Question: I use xcode 6 also use storeboard but some content can't see it in ios Simulator
see to the button in storyboard in right bottom corner "in below photo"
my question is why button and part of image disappear in simulator?
how can i solve this issue?

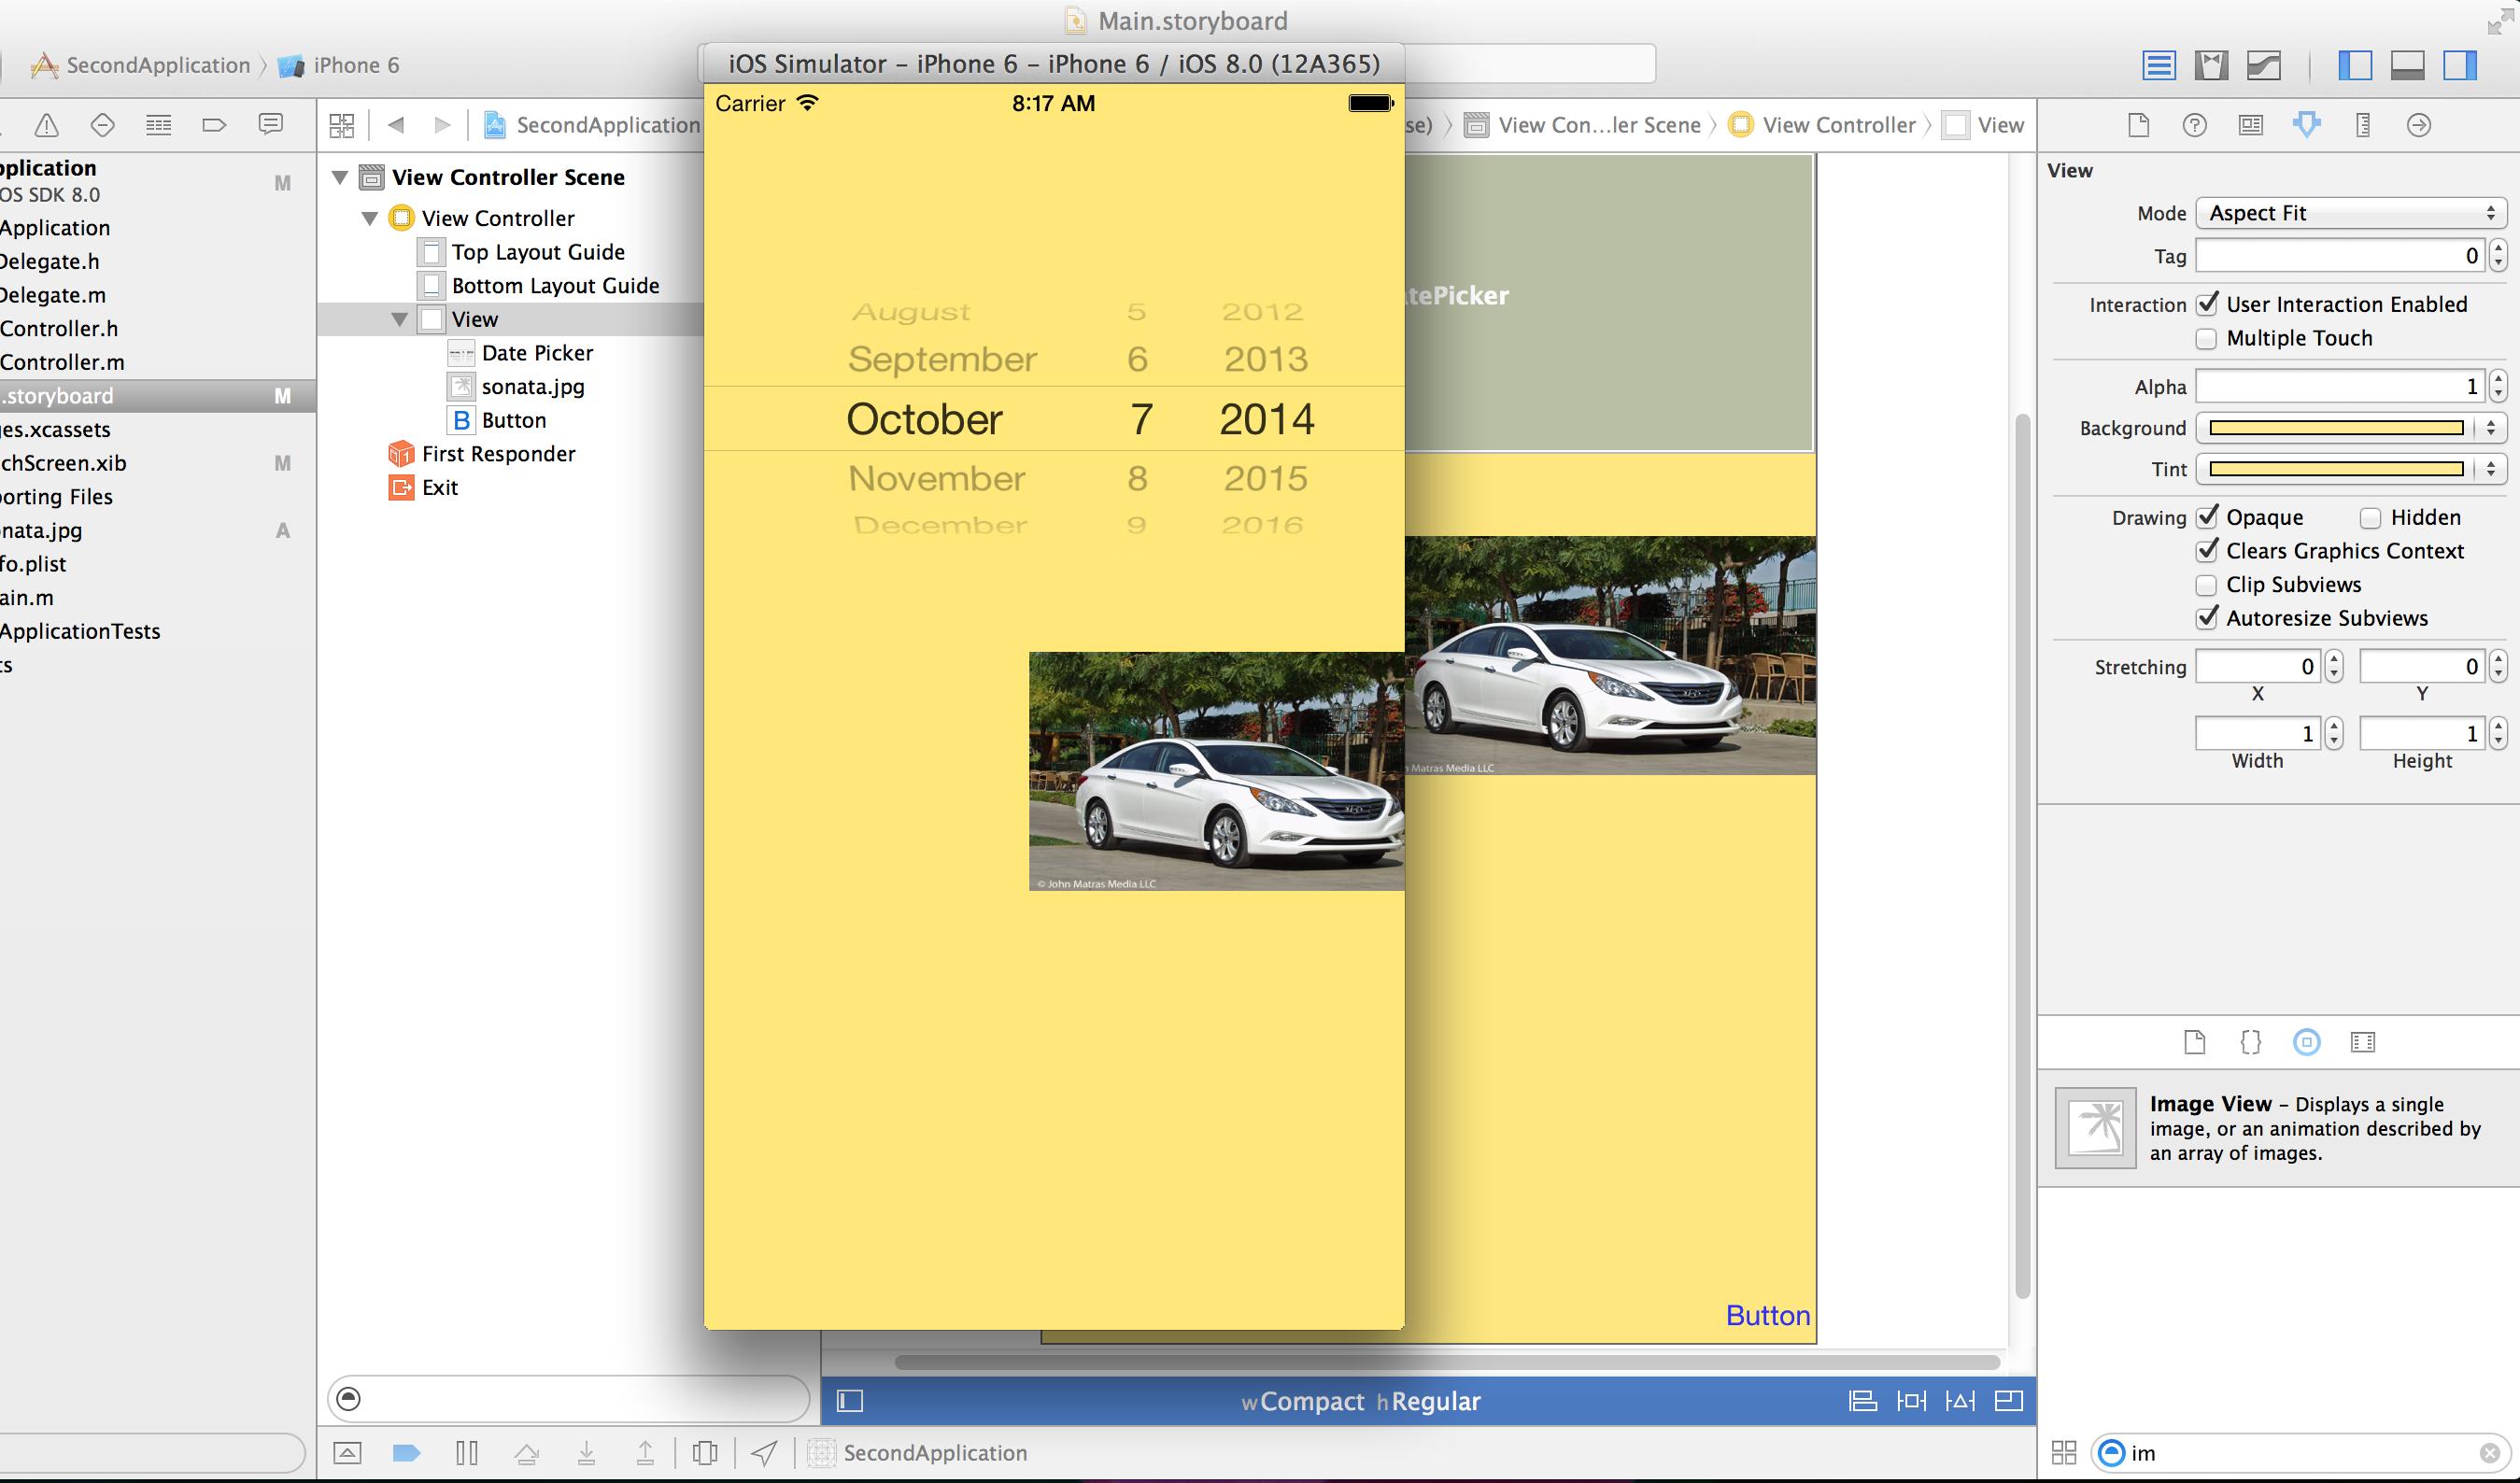
Answer: From what I can tell so far, Xcode's 6 Storyboard (especially Sizes Class feature) relies on Auto Constrains.

See my other post: <URL>
Try adding some constraints from:

I found that simply using "Reset to suggested constraints" works poorly in XC6, (use to work great on XC 5, now, it make a mess).
Also, if you want to try without Auto Constraints and Size Classes, try to turn them off. When you'll turn Size Classes, it will offer you to set either iPhone or iPad size.
Also, try to use this new and on run time:
From Xcode > Debug > View Debugging > Capture View Hierarchy.
You could then spin you view (in Xcode) in 3D and find all the misplacements